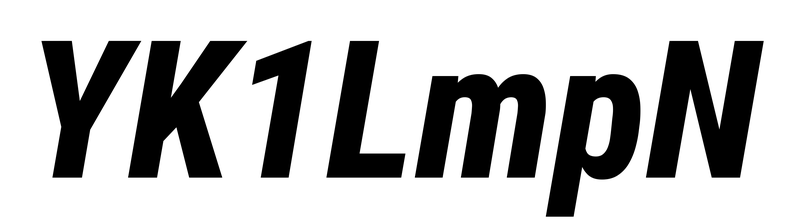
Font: Roboto-Italic_Condensed_ExtraBold_Italic